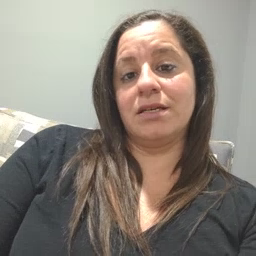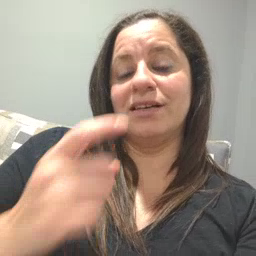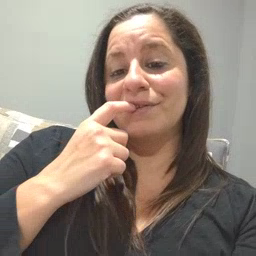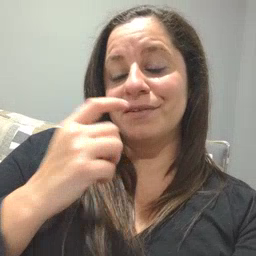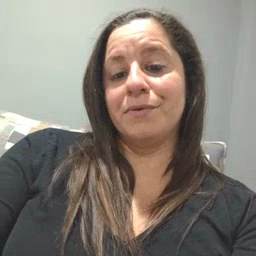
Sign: tooth